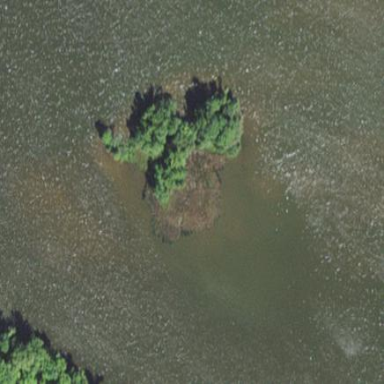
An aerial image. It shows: Islet.